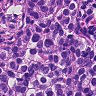
Metastatic tissue present: yes